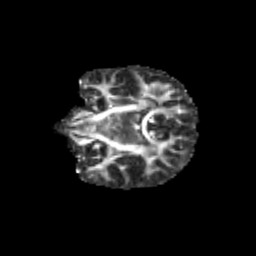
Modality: FA
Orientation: coronal
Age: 12
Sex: male
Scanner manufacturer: siemens
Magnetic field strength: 3 T
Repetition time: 3.8 s
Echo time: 0.07 s